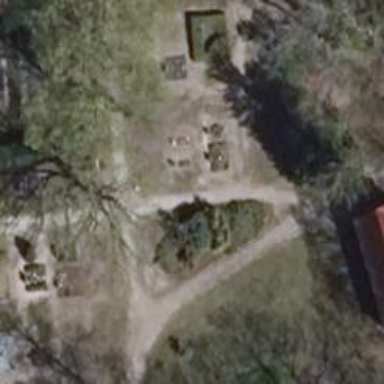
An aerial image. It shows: Path.